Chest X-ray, PA view. Patient: 36 years old, sex M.
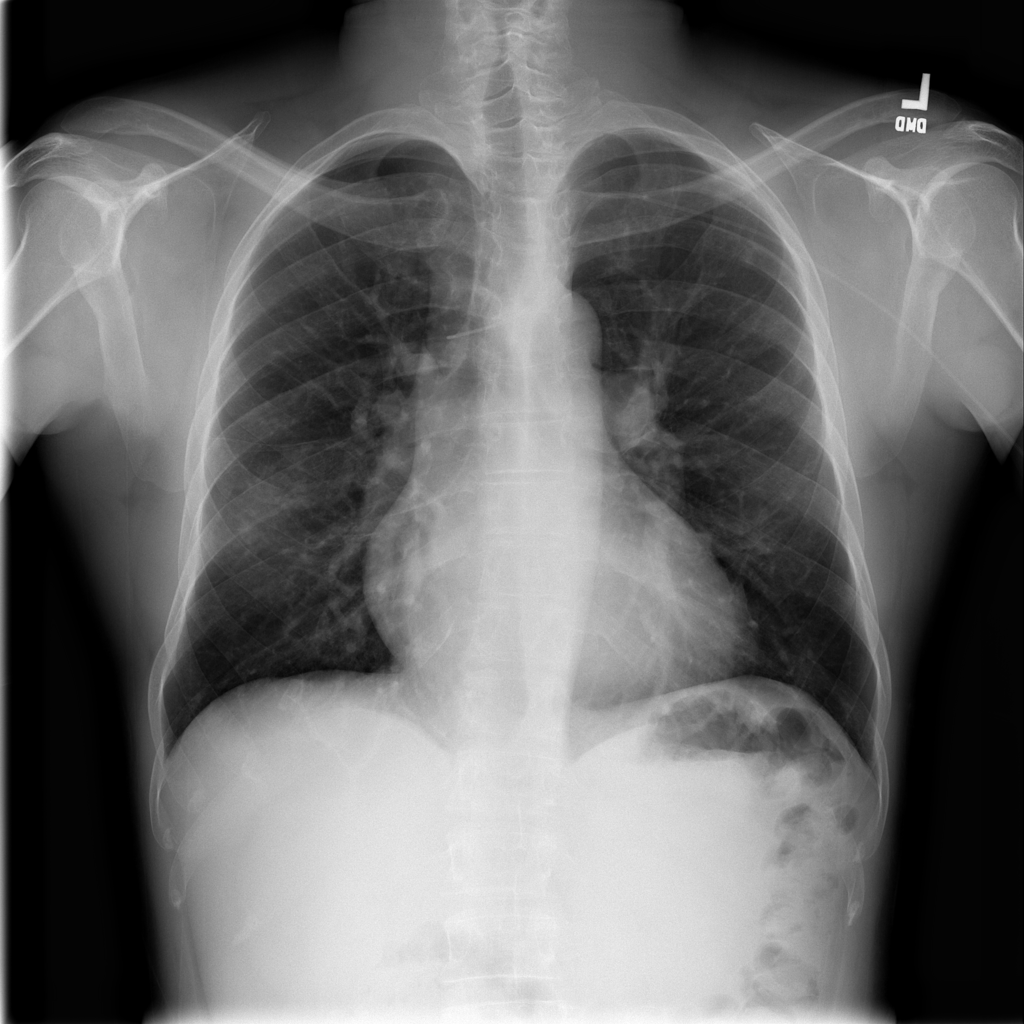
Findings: No Finding